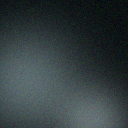
Screen state: off